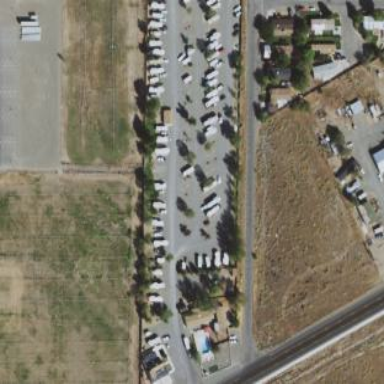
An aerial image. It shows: Caravan site for tourism.